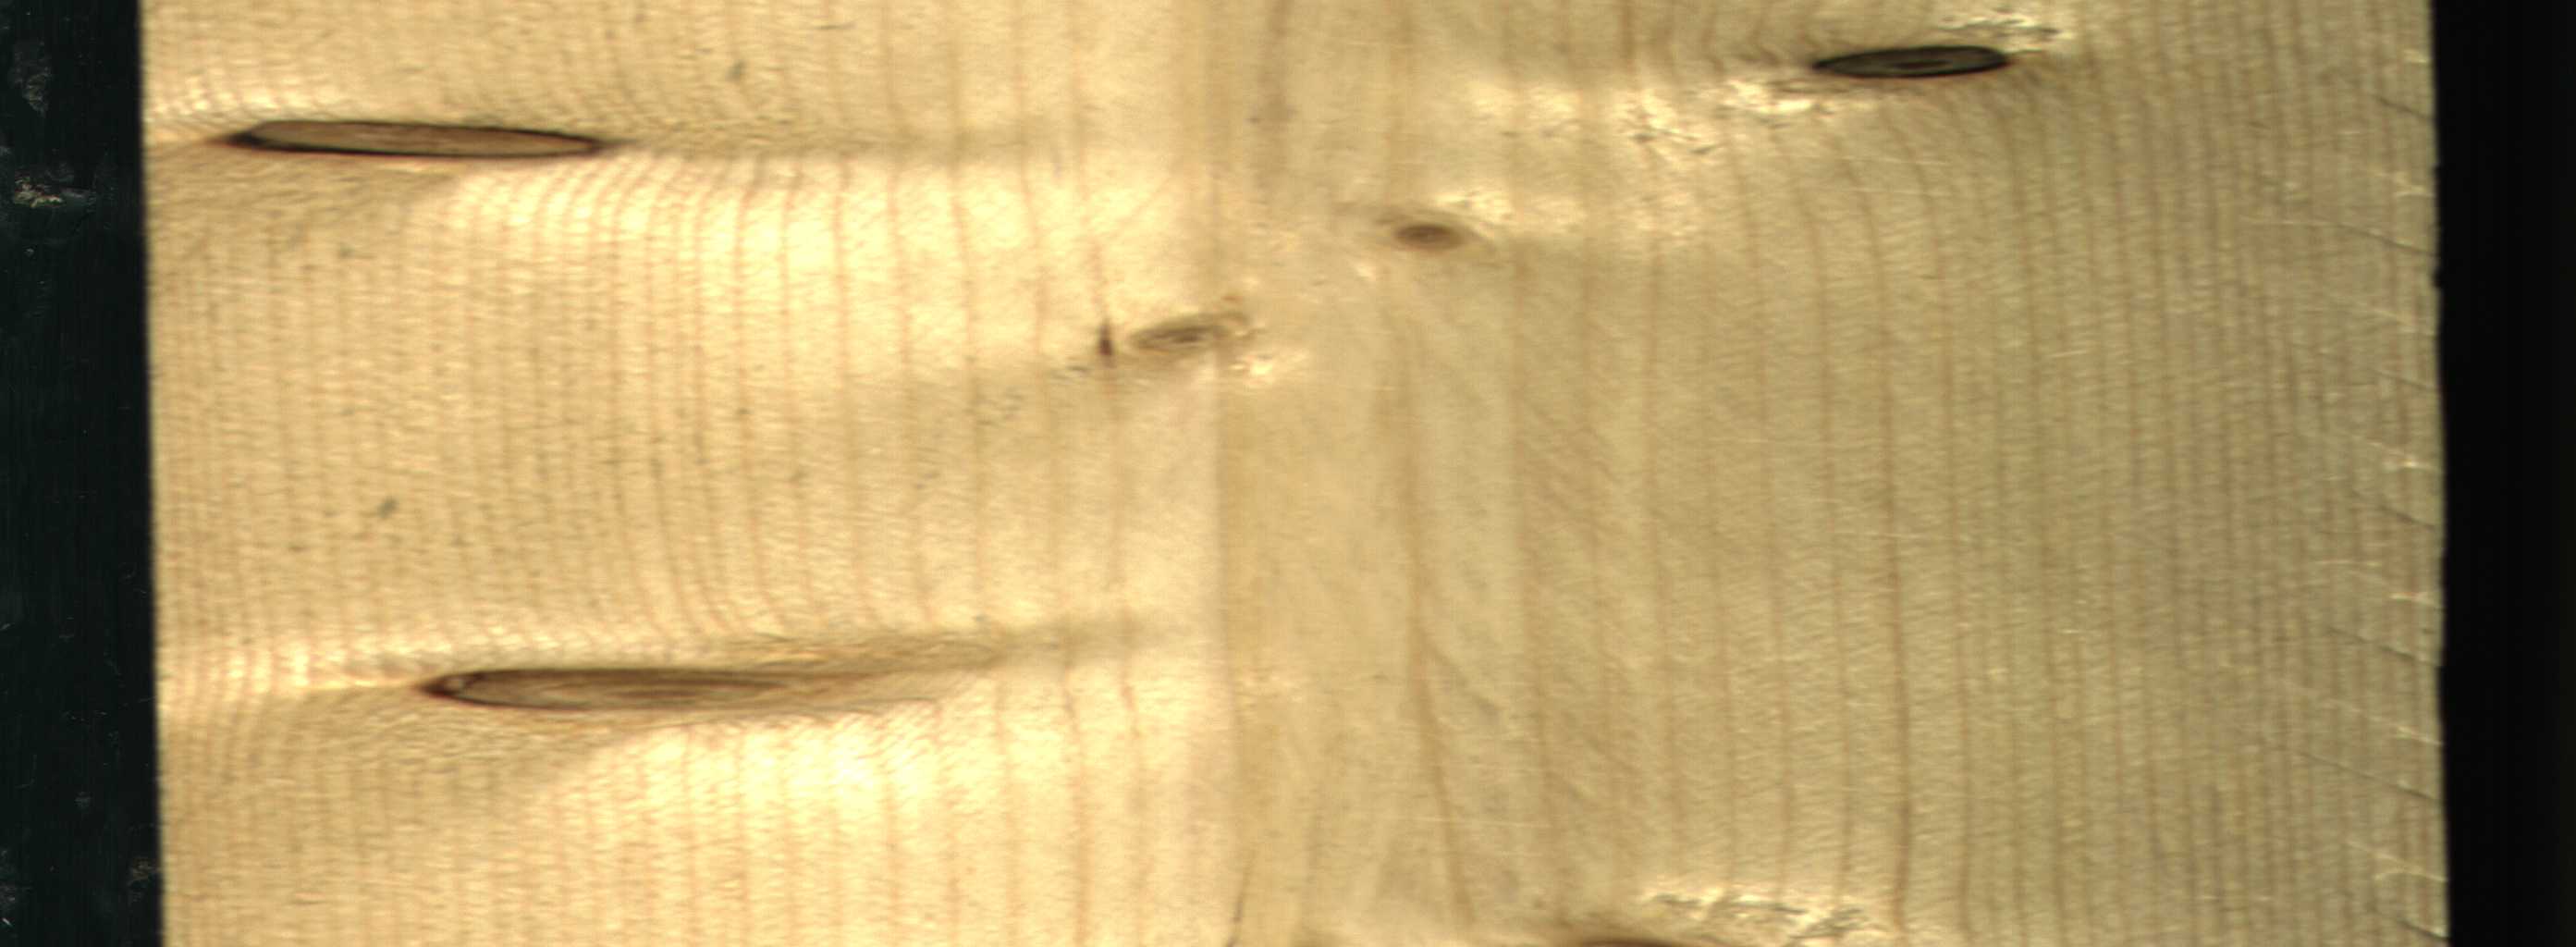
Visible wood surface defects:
Dead_Knot
Dead_Knot
Dead_Knot
Live_Knot
Live_Knot
Live_Knot